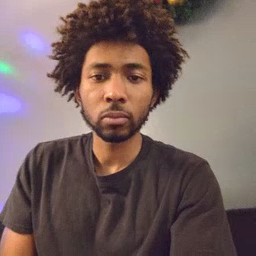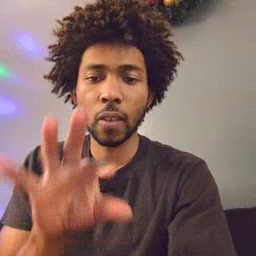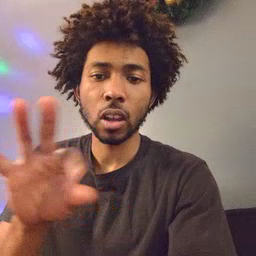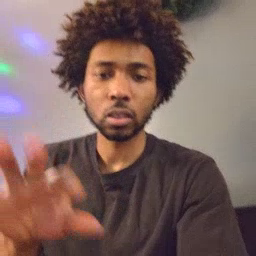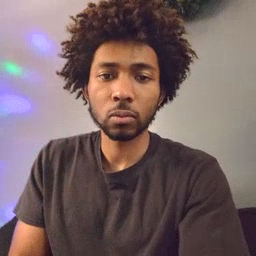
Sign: frenchfries